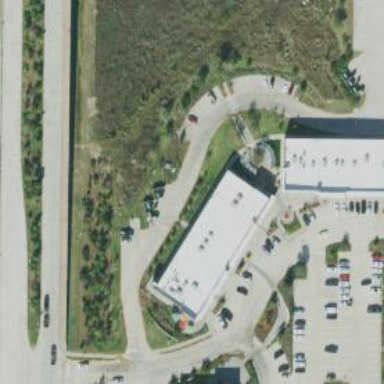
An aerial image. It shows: Veterinary facility.